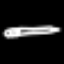
Label: pencil